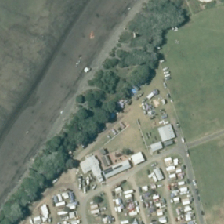
Land cover: low_producing_grassland